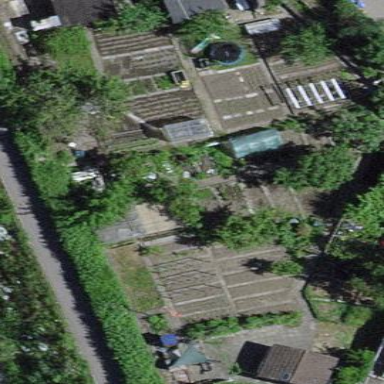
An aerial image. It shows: Allotments area.